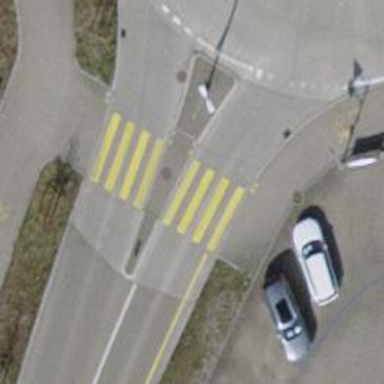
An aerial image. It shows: Asphalt cycleway with crossing.